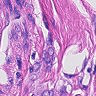
Metastatic tissue present: yes